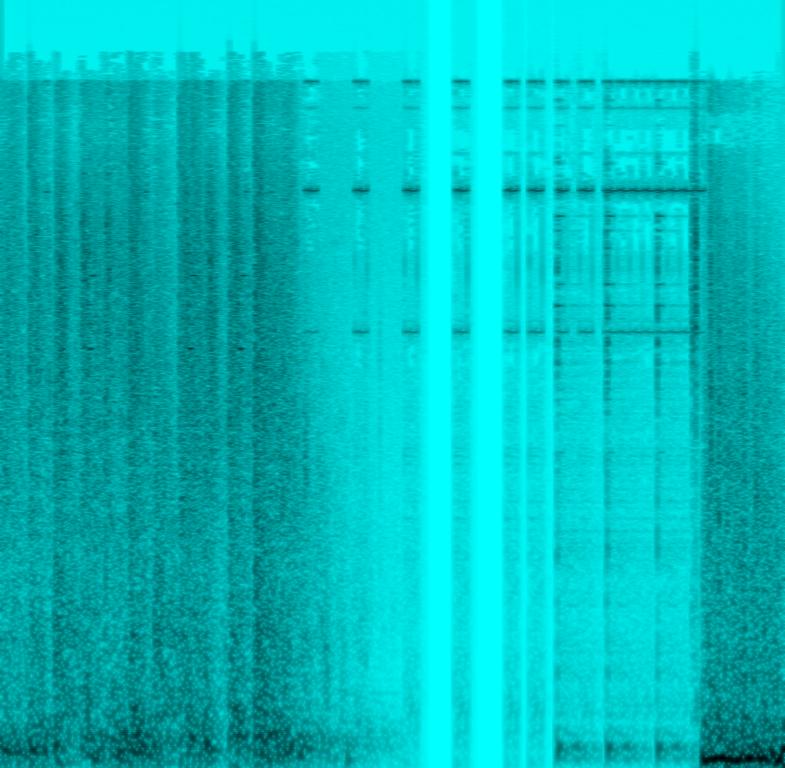
The song is an instrumental. The song is medium tempo with various explosive sounds played percussively, along with counter beeps. The song is exciting and very novel. The song is probably the theme song of a modern video game.